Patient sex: M
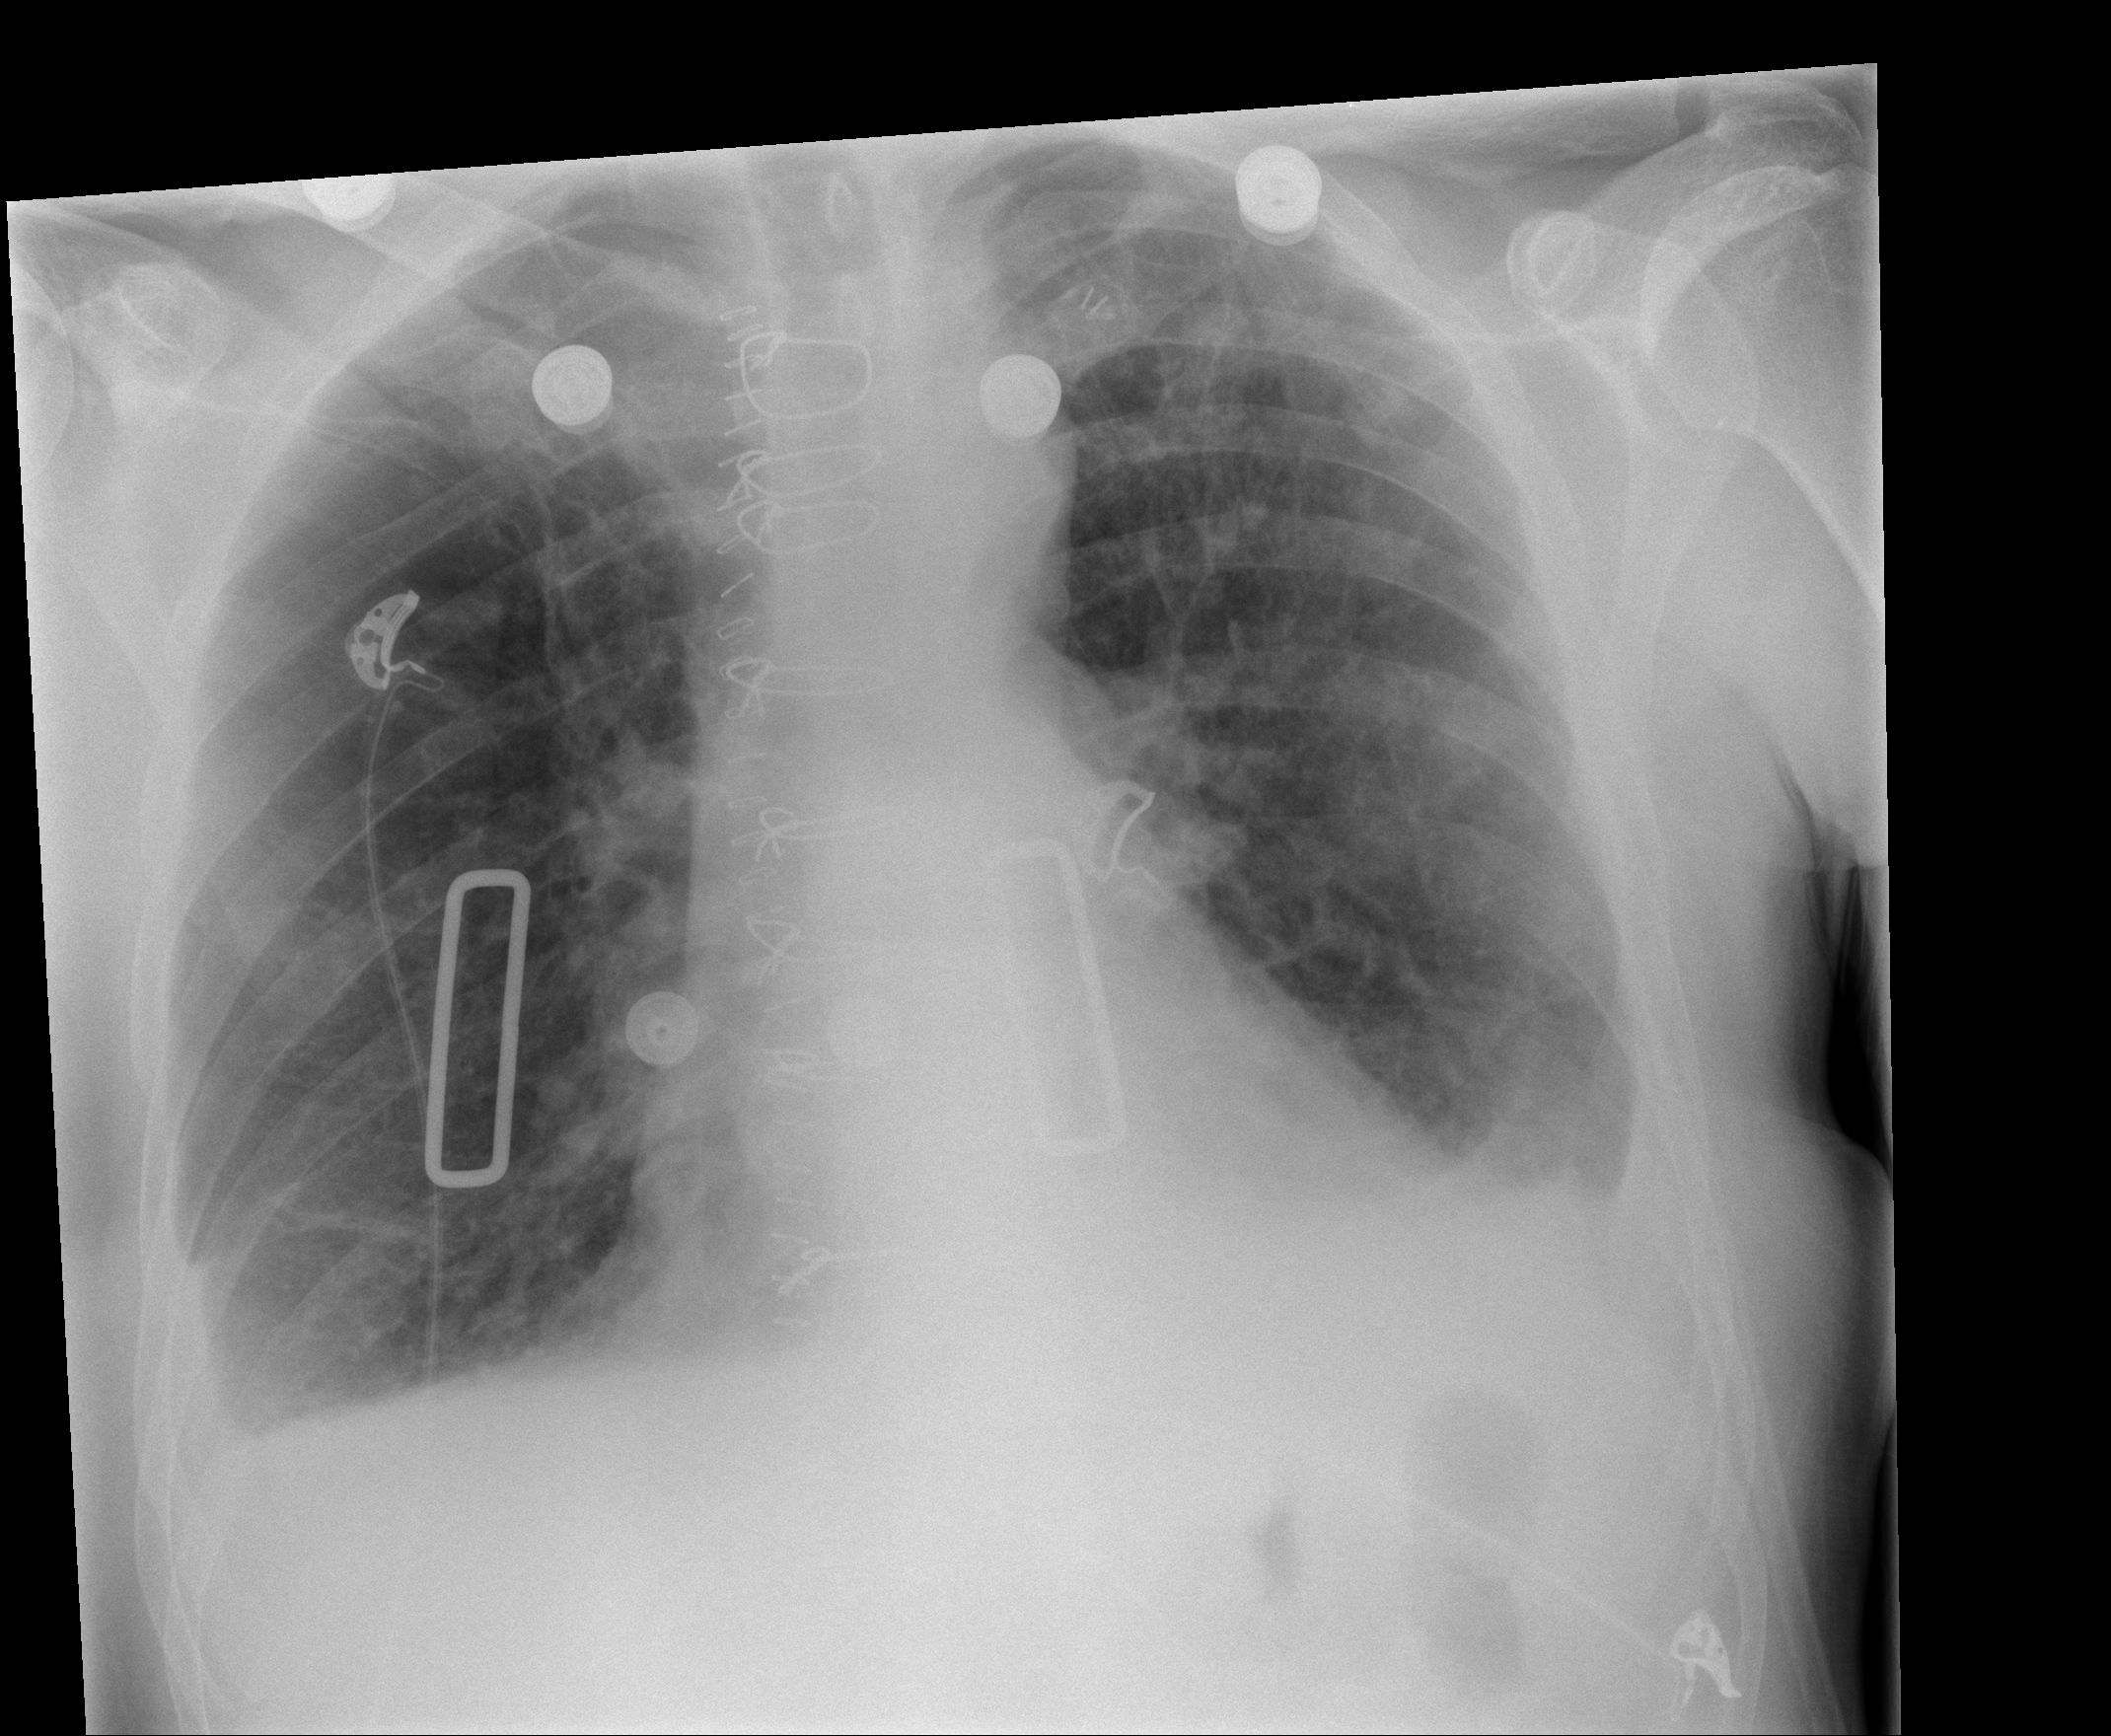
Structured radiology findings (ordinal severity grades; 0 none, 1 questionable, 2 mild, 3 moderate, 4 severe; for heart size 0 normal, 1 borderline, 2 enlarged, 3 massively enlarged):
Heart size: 0
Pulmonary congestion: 0
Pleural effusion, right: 2
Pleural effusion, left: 2
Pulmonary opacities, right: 0
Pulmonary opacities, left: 0
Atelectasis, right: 2
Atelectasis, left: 2